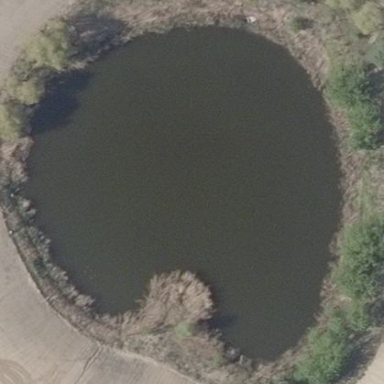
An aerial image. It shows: Beautiful lake surrounded by nature.